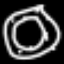
Label: donut